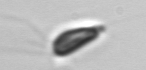
Label: Chrysochromulina